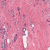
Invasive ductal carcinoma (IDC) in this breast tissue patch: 1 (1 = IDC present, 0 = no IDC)